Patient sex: M
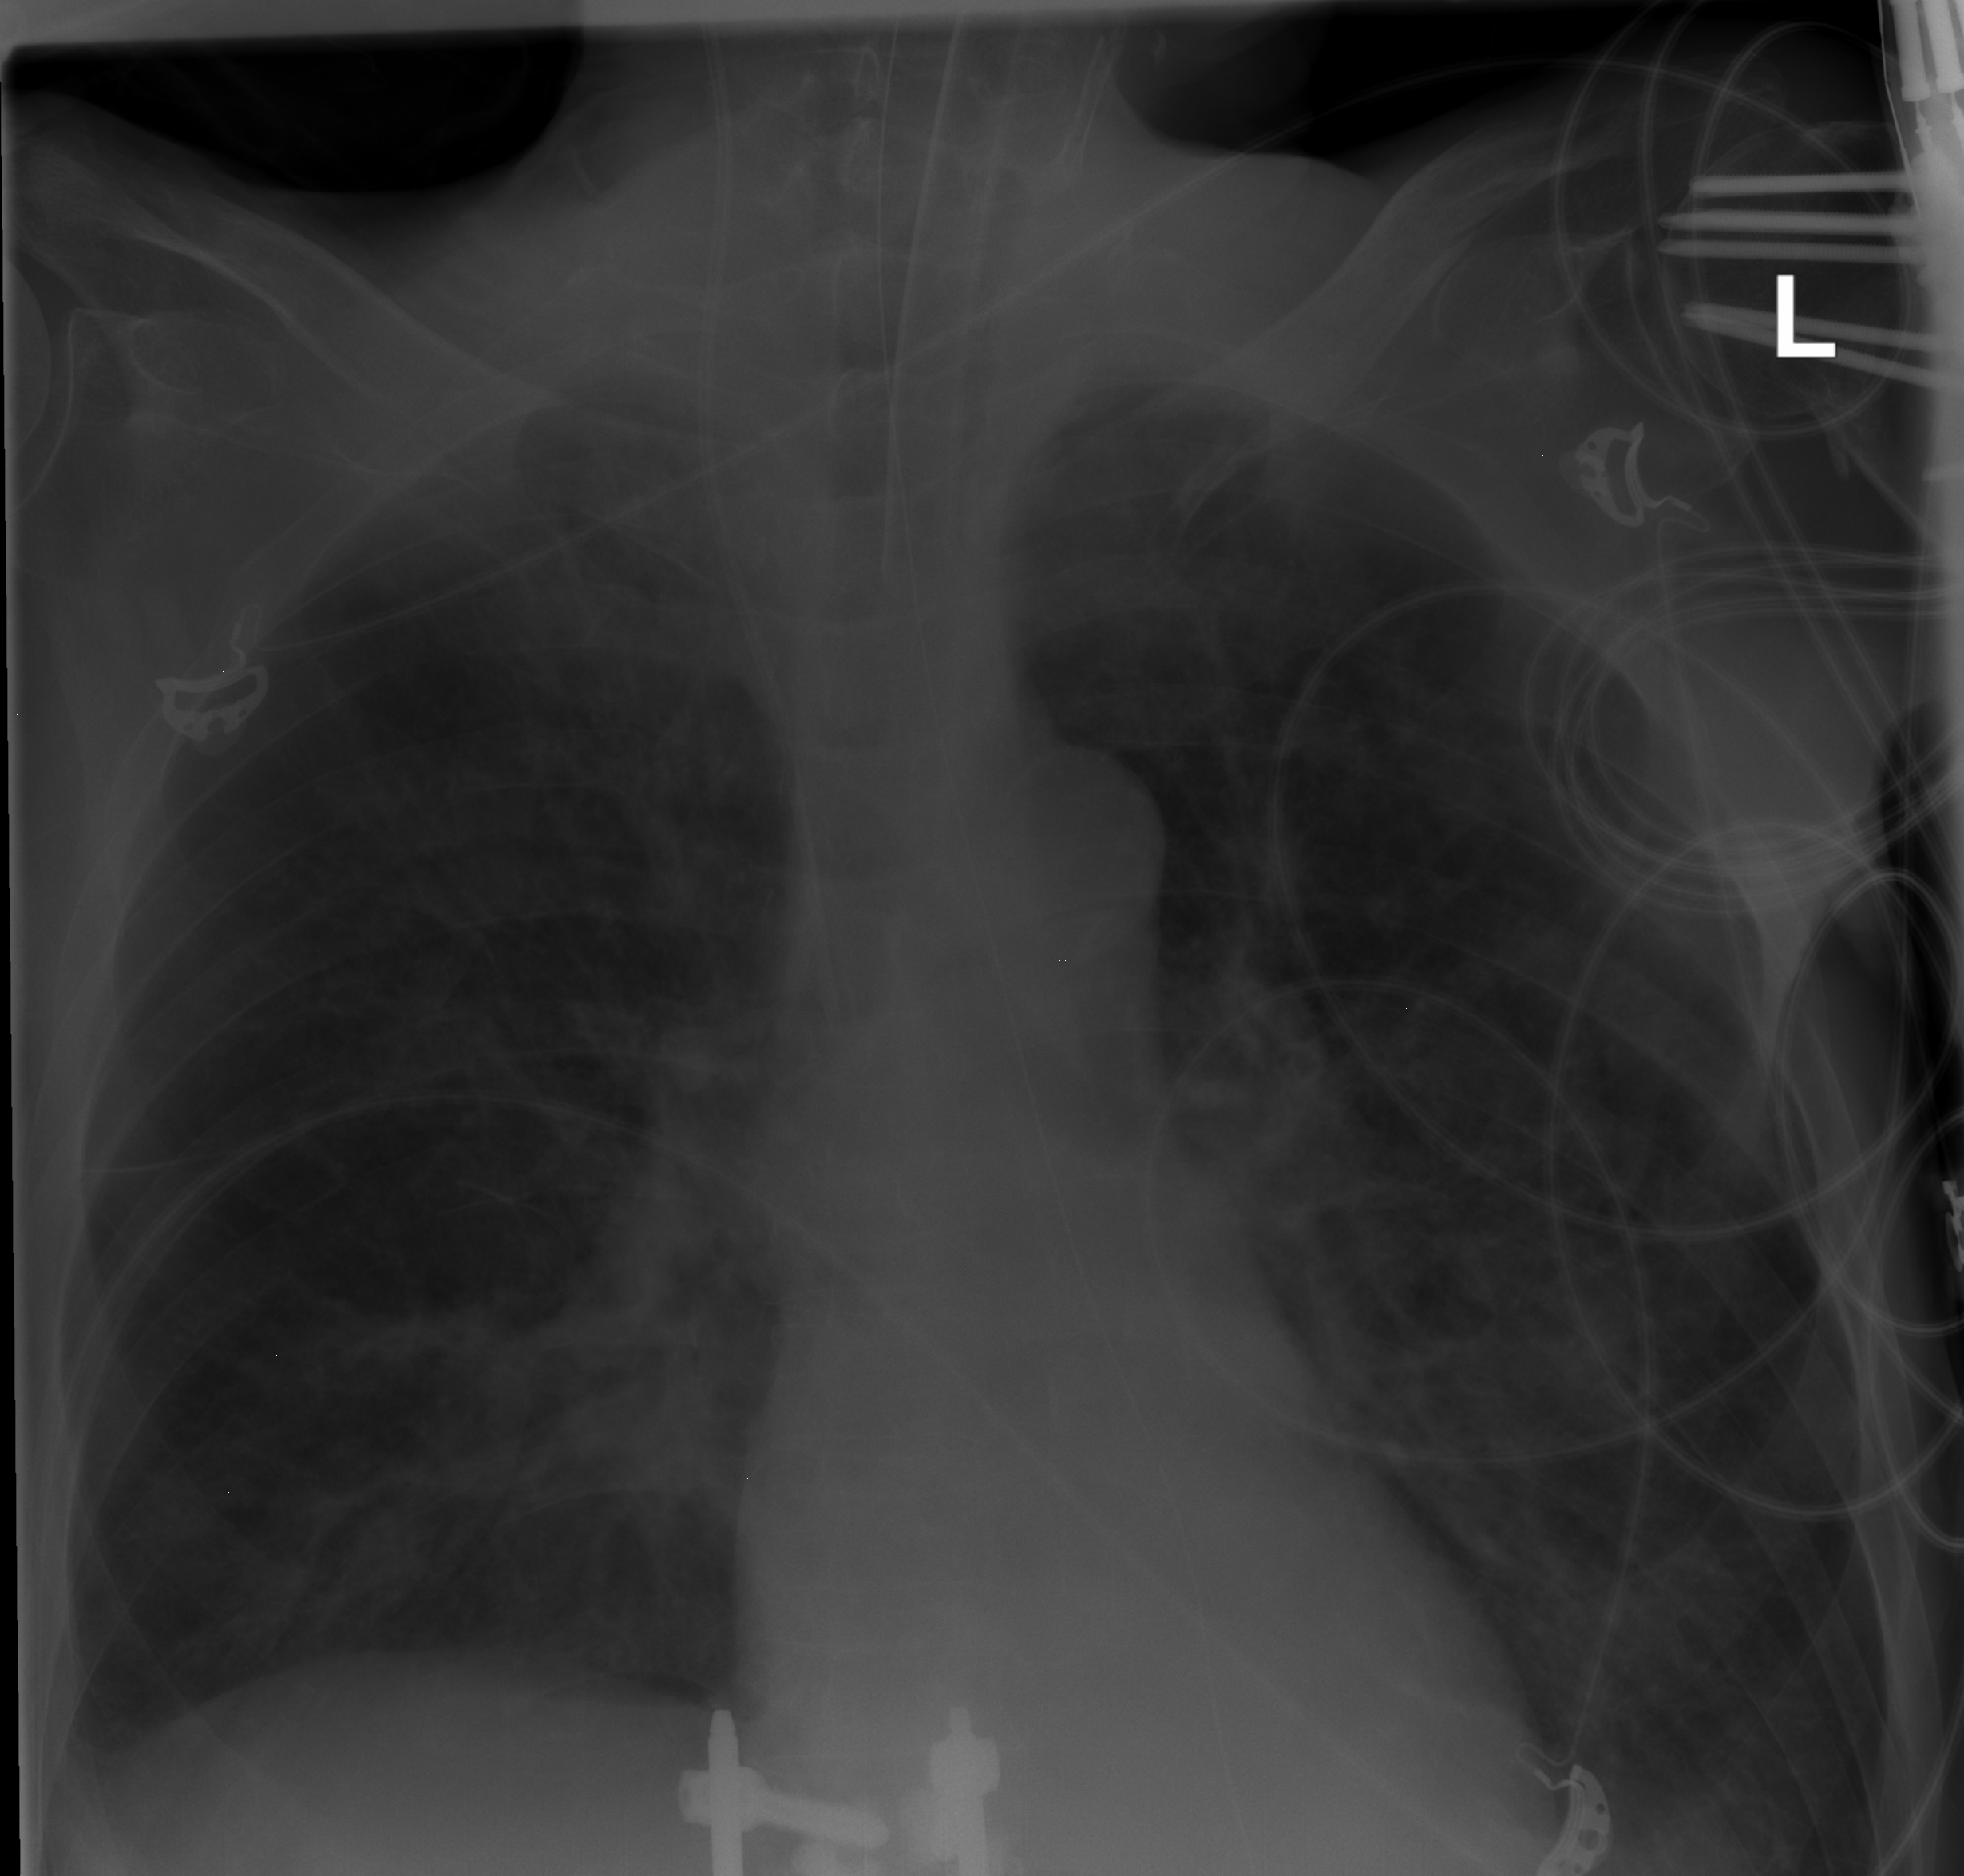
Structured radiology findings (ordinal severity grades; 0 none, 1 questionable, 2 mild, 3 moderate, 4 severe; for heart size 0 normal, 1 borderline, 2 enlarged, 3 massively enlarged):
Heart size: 0
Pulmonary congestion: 2
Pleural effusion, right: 0
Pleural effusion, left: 0
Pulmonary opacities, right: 1
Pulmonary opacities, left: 1
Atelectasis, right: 0
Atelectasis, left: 0